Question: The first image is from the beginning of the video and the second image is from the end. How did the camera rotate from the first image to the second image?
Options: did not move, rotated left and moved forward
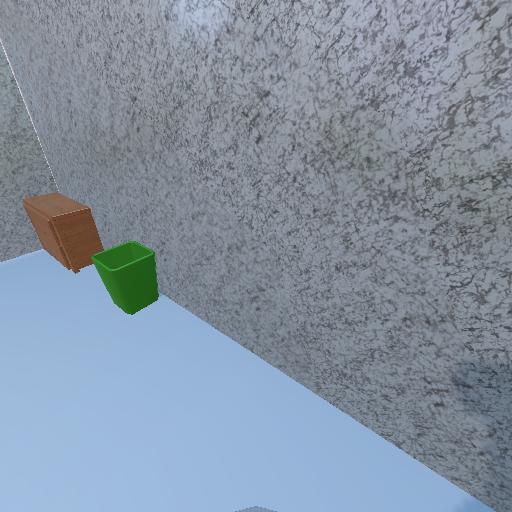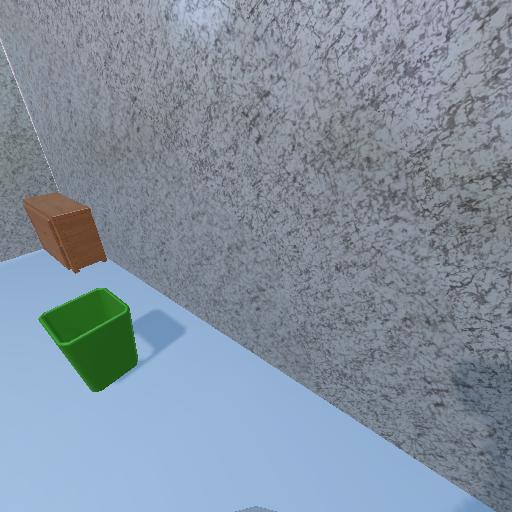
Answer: did not move